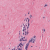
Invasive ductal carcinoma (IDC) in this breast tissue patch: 1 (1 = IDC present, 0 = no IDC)